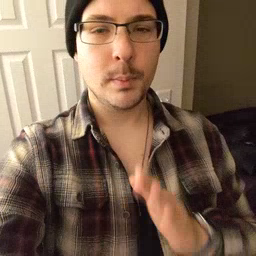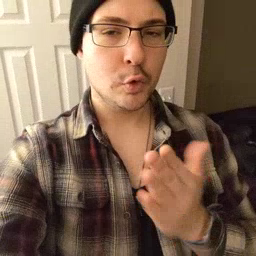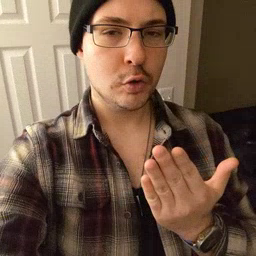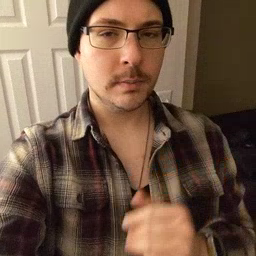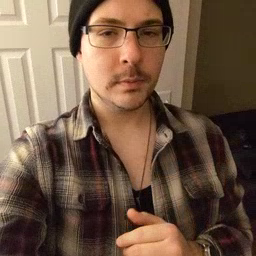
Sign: book